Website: macys
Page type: payment
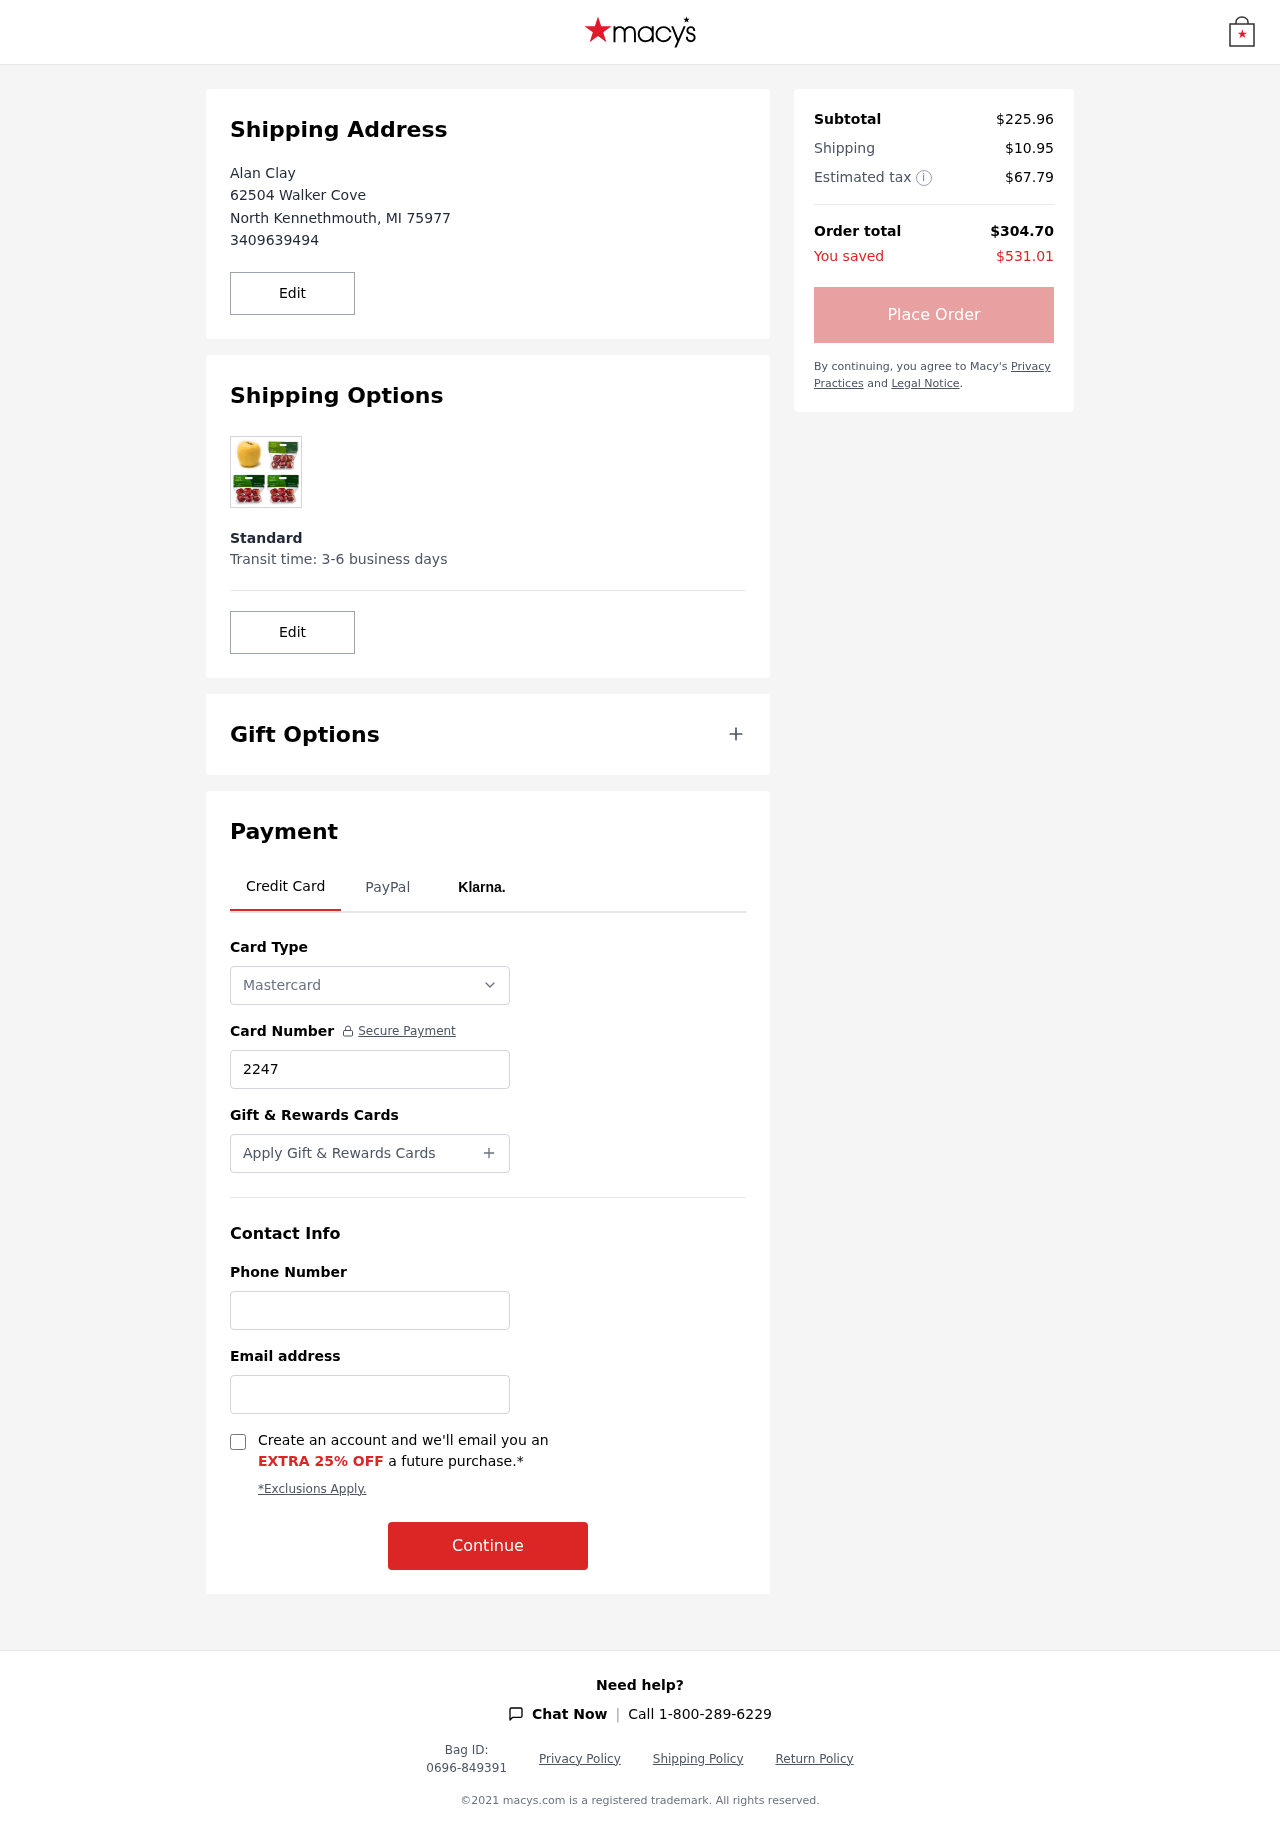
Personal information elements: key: PII_CARD_NUMBER
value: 2247 9393 9840 3889
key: PII_CARD_TYPE
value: Mastercard
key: PII_CITY
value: North Kennethmouth
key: PII_EMAIL
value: alan_clay@gmail.com
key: PII_FULLNAME
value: Alan Clay
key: PII_PHONE
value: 3409639494
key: PII_POSTCODE
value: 75977
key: PII_STATE_ABBR
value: MI
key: PII_STREET
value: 62504 Walker Cove
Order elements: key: ORDER_SUBTOTAL
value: $225.96
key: ORDER_SHIPPING_COST
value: $10.95
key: ORDER_TAX
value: $67.79
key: ORDER_TOTAL
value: $304.70
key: ORDER_SAVINGS
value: $531.01